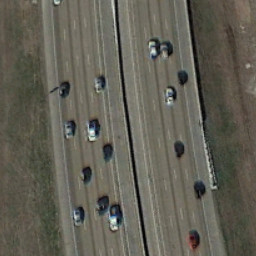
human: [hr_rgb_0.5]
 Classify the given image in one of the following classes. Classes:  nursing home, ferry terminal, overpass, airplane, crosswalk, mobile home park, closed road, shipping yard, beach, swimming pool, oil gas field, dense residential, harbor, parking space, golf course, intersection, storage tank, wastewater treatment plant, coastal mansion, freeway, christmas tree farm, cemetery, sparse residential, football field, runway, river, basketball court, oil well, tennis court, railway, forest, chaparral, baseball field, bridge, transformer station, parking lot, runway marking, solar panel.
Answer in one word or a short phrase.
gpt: freeway